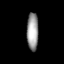
Tissue: lung
Cell type: Others
Senescence score: 0.6017
Nuclear area (px): 431
Mean DAPI intensity: 153.216